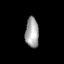
Tissue: lung
Cell type: Fibroblasts
Senescence score: 0.6349
Nuclear area (px): 396
Mean DAPI intensity: 163.348